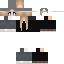
A female human skin with dark skin, wearing brown long hair dressed in a blue hoodie and black pants, featuring a closed mouth.